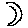
Label: moon